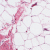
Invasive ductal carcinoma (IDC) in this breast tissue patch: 0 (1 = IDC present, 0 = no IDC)